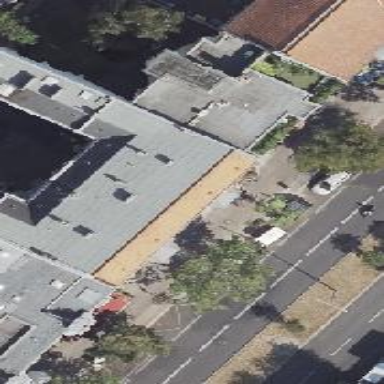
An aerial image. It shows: Beauty shop.